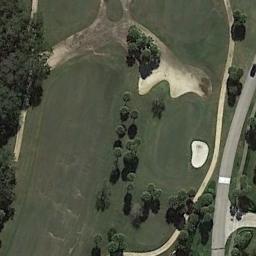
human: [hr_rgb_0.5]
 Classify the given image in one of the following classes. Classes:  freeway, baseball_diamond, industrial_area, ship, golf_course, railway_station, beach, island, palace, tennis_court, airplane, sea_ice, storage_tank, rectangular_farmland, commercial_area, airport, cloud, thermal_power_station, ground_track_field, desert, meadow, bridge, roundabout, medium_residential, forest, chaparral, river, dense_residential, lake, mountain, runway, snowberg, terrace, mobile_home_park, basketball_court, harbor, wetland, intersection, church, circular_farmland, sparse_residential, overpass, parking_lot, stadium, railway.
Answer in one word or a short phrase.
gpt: golf_course